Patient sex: M
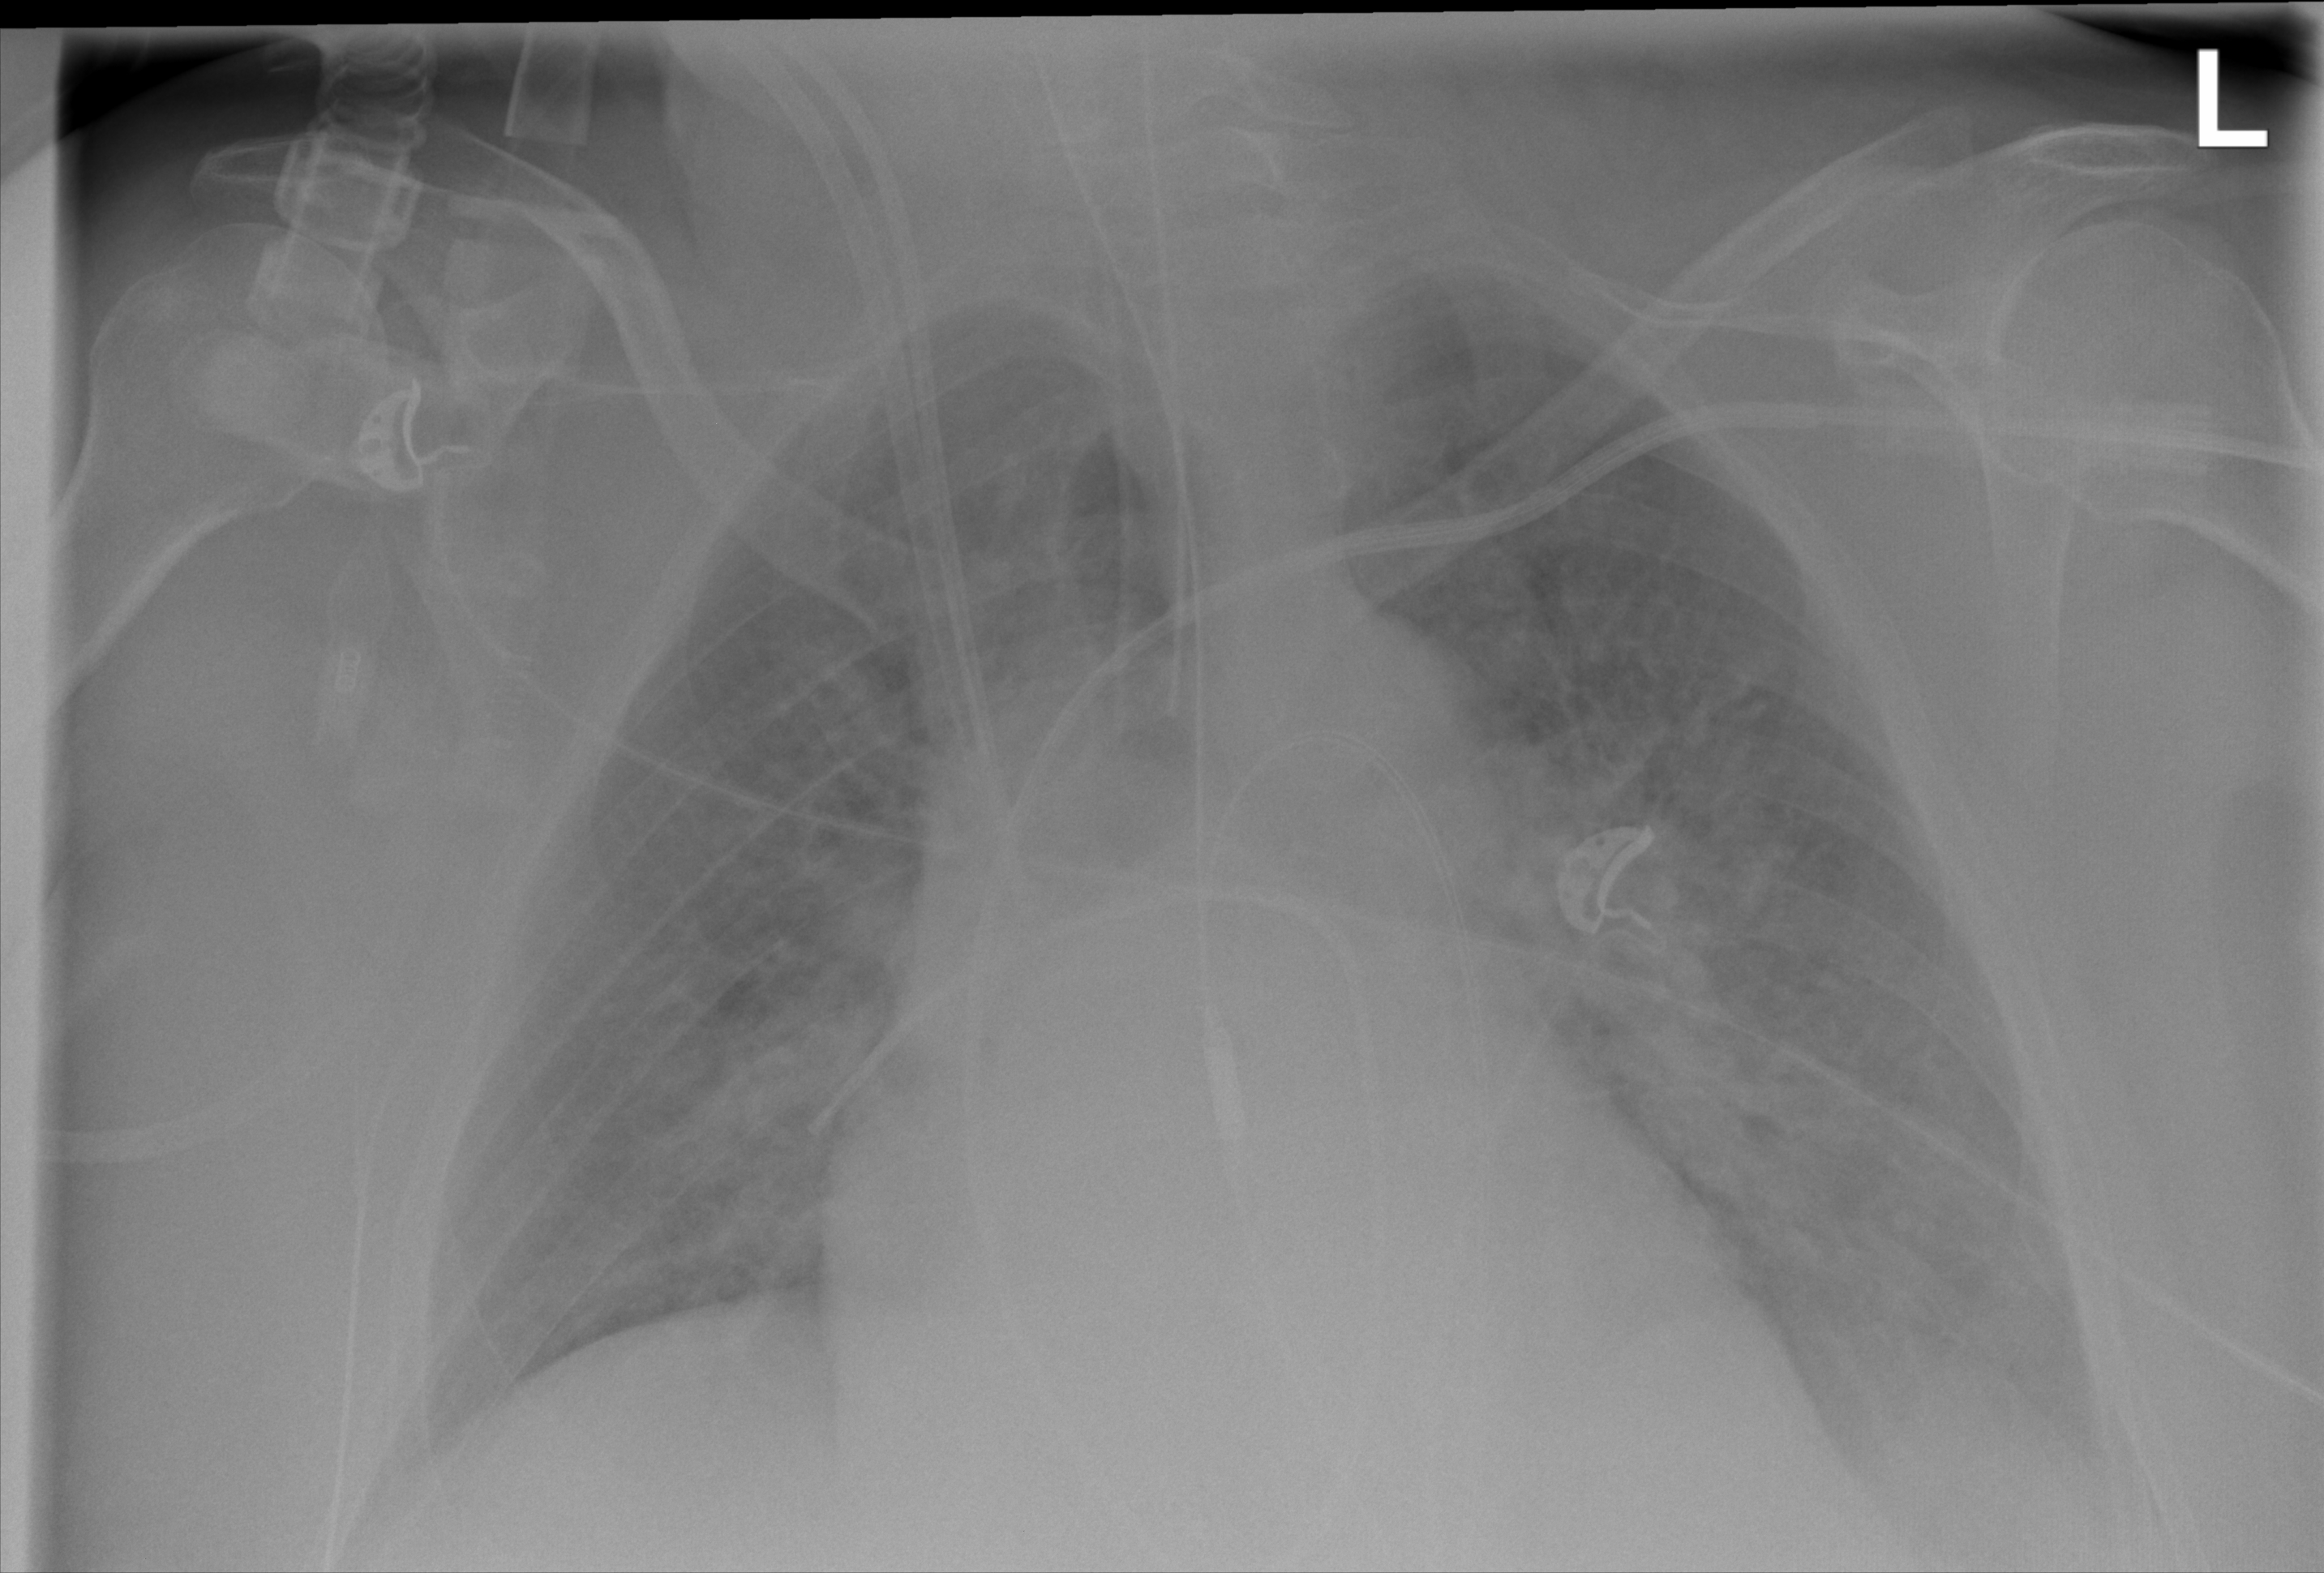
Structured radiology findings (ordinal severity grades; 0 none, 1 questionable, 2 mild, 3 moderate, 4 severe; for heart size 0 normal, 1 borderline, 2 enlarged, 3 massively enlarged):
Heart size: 2
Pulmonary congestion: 2
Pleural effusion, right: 1
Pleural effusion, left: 2
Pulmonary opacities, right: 2
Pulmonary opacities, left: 2
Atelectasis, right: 2
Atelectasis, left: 2